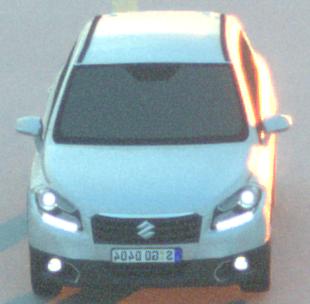
Make: Suzuki
Model: SX4 S-Cross 1.6
Detailed model: SX4 (II) S-Cross
Model produced from: 2013/10
Model produced until: 2015/08
Doors: 5
Color: white
Road condition: dry road
Daytime: sunrise or sunset
Contrast: medium contrast